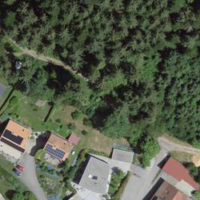
EUNIS habitat code: 55
Species observed at this site:
Fagus sylvatica